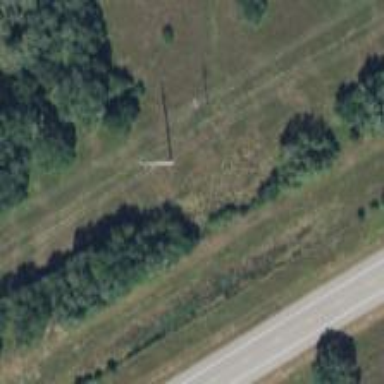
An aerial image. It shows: Power pole.